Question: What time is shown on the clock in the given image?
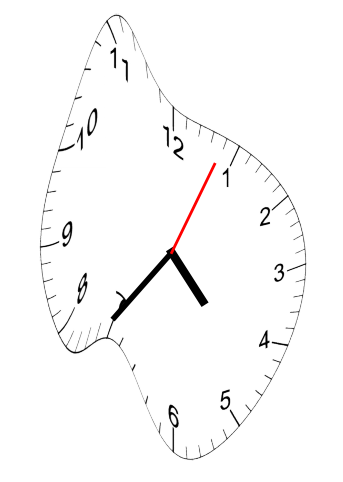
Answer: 04:36:04